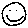
Label: smiley face